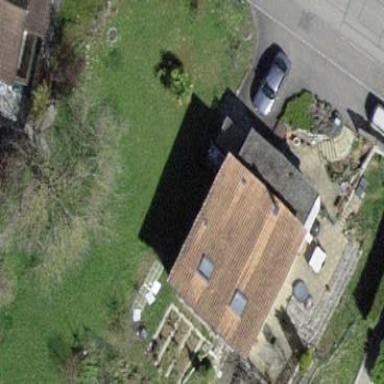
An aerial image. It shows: Building with tiled roof.